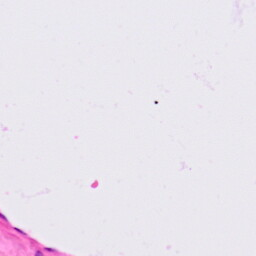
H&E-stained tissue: Lung